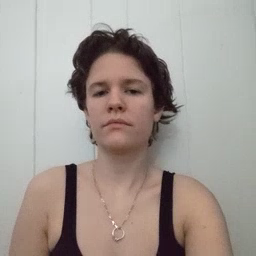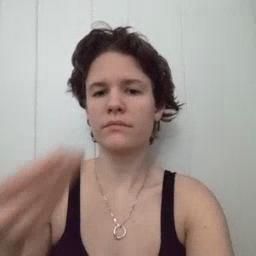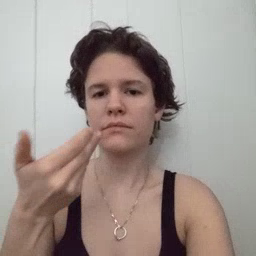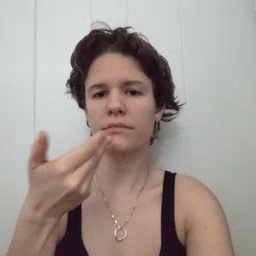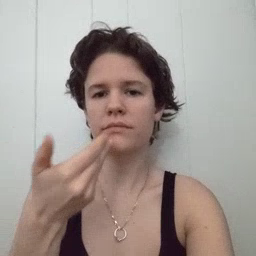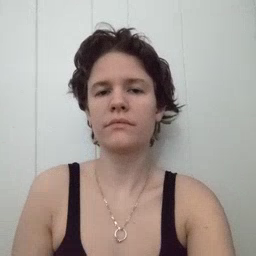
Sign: pizza